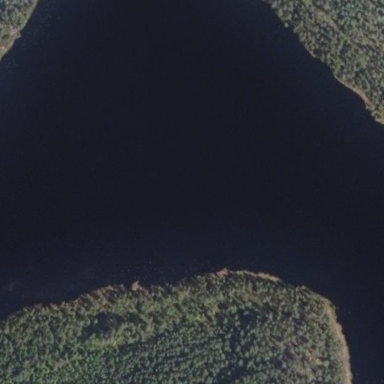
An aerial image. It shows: Serene lake surrounded by nature.